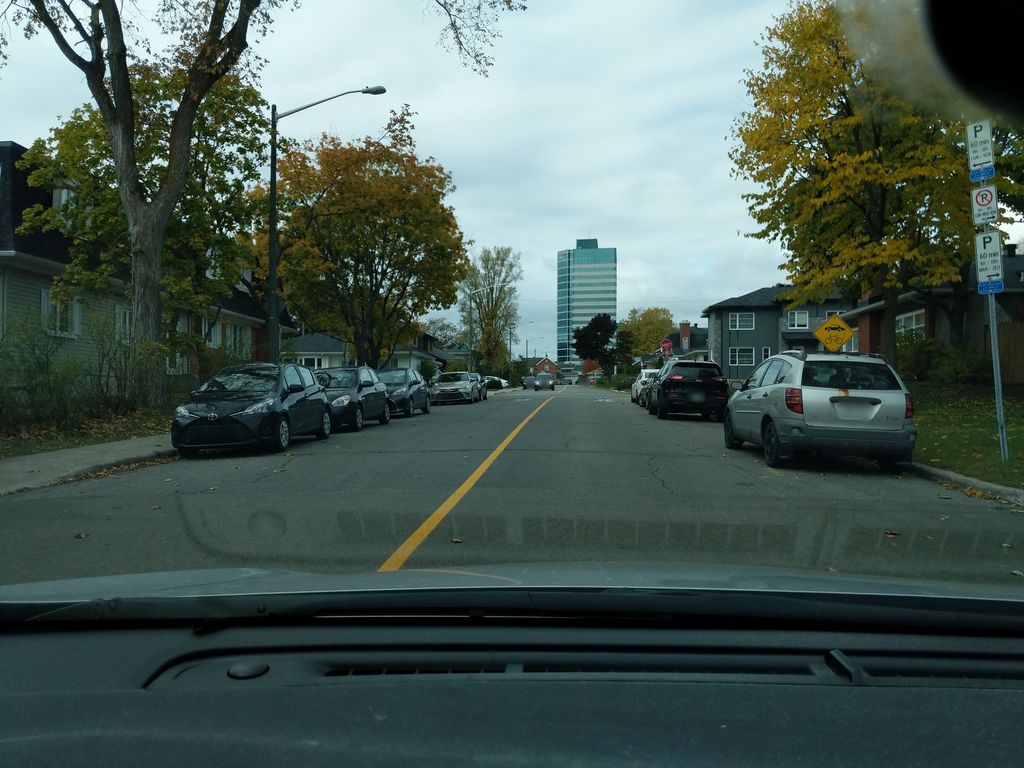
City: quebec_city